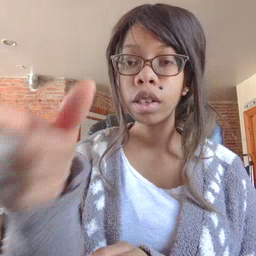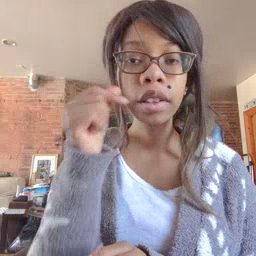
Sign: ear